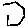
Label: hexagon